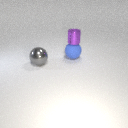
large blue rubber sphere below small purple metal cylinder